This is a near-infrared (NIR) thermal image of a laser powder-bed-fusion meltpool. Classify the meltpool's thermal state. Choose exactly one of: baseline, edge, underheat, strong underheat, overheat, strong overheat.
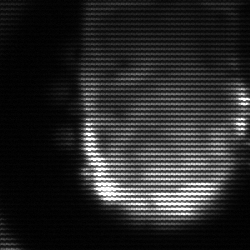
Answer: baseline